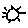
Label: sun